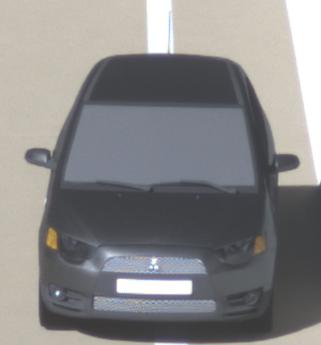
Make: Mitsubishi
Model: Colt 1.1
Detailed model: Colt (VI)
Model produced from: 2008/11
Model produced until: 2010/10
Doors: 3
Color: gray
Road condition: dry road
Daytime: morning or afternoon
Contrast: high contrast